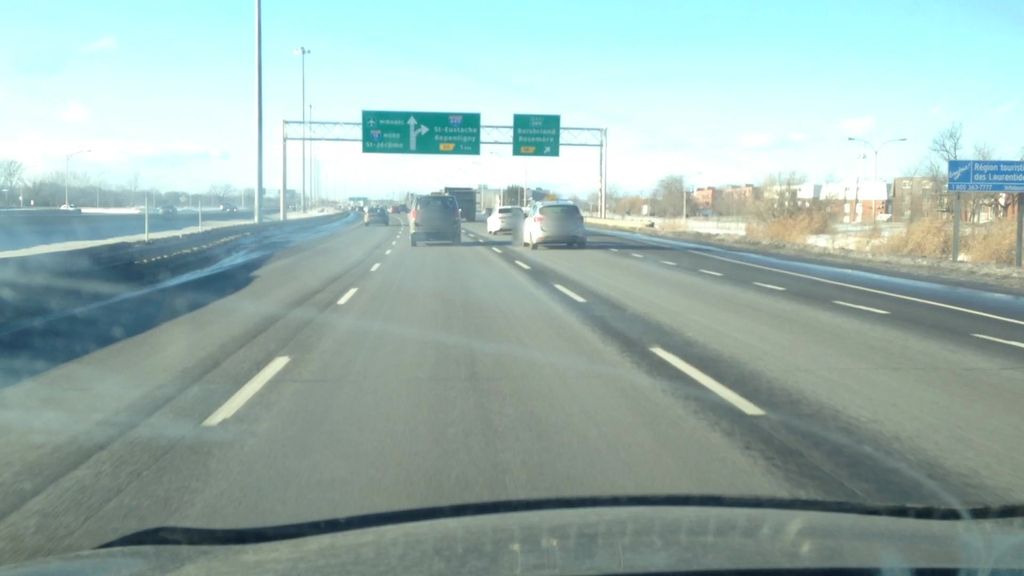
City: montreal